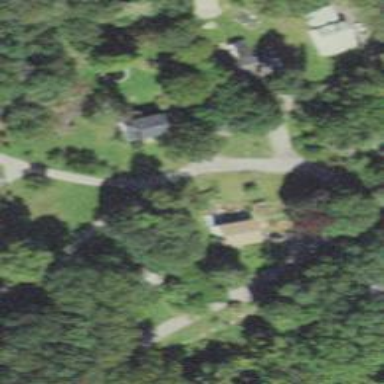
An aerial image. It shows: Residential driveway designated as service road.